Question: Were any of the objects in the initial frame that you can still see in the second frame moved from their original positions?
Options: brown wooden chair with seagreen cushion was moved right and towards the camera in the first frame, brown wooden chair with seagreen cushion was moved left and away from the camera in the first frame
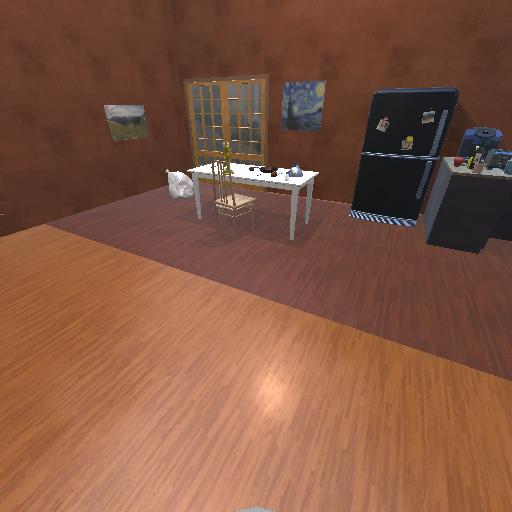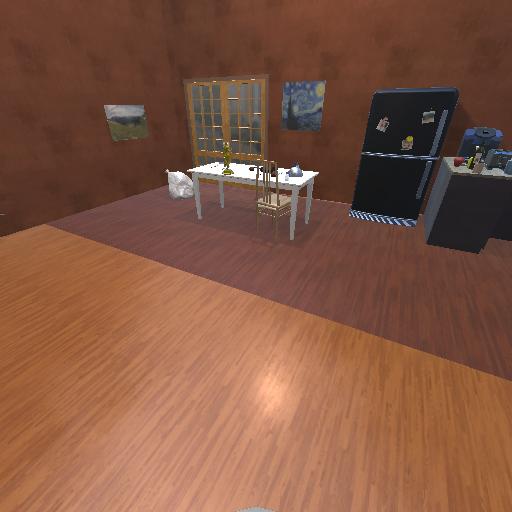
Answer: brown wooden chair with seagreen cushion was moved right and towards the camera in the first frame